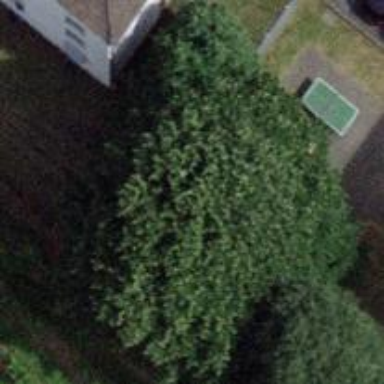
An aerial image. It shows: Picnic table located in leisure land area.